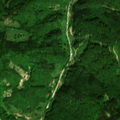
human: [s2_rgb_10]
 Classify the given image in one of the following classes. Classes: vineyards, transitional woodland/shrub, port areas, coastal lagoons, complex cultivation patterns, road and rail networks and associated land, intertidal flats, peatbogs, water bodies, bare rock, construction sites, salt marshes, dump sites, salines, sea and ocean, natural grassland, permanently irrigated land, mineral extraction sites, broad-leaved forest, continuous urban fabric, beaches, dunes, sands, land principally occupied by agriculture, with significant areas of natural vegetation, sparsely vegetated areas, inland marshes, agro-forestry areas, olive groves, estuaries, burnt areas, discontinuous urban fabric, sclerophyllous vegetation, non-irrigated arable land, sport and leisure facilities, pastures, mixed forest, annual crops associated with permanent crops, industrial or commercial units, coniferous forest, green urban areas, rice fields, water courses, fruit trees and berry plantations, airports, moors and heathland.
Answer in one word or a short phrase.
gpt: land principally occupied by agriculture, with significant areas of natural vegetation, broad-leaved forest, mixed forest